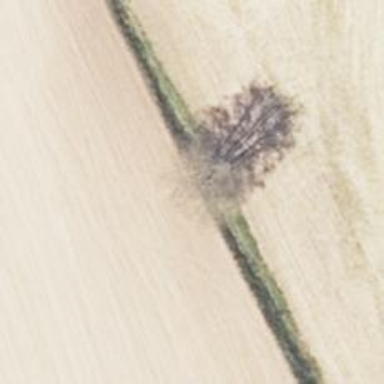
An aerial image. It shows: Deciduous tree with broadleaved leaves.